Field crop: maize
Growth stage: 2
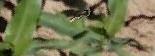
Species: maize